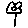
Label: flower